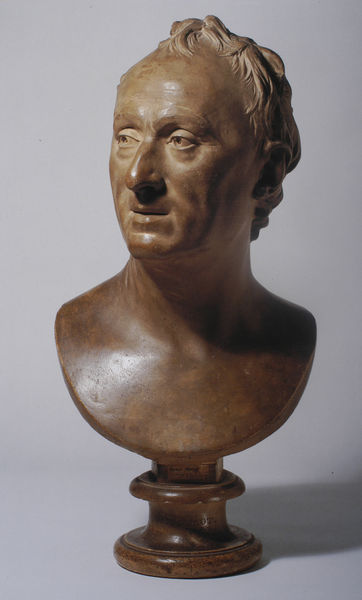
Titel: Denis Diderot
Künstler: Jean-Antoine Houdon
Standort: Stockholm
Institution: Nationalmuseum
Schlagwörter: dunkel, fuß, kopf, mann, nackt, schatten, weiß, braun, brust, frisur, grau, haar, hell, hintergrund, holz, licht, marmor, mund, nase, ohr, profil, stirn, blick, rot, alt, augen, falten, gesicht, sockel, stein, bildnis, hals, herr, portrait, porträt, auge, haare, brustbild, kinn, lippe, lippen, locken, ohren, rund, keramik, skulptur, statue, ton, lächeln, wangen, ausdruck, kaiser, brauen, büste, glanz, glatze, pupillen, bronze, glatt, plastik, podest, poliert, wange, lider, foto, fotografie, photographie, lachen, alter, antike, philosoph, links, weimar, hohe stirn, nasenloch, pupille, halbglatze, rom, photo, römer, seitenblick, stirnglatze, wangenknochen, halbprofil, schläfen, zahl, farbfoto, antlitz, vatikan, bibliothek, gips, drehung, standfuß, geschnitzt, strähnen, römisch, bildhauer, caesar, guß, terrakotta, lid, houdon, cesar, augenlöcher, diderot, holzsockel, porträtbüste, messerschmidt, charakternase, messerschmitt, 1750, 1760, messerschmid, messerschmiedt